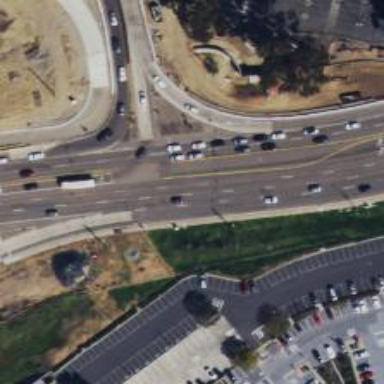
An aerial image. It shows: Asphalt trunk highway with separate sidewalks.